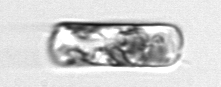
Label: Guinardia_delicatula